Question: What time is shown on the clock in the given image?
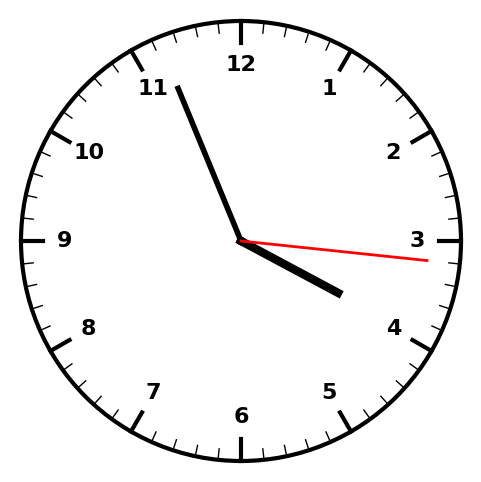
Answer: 03:56:16